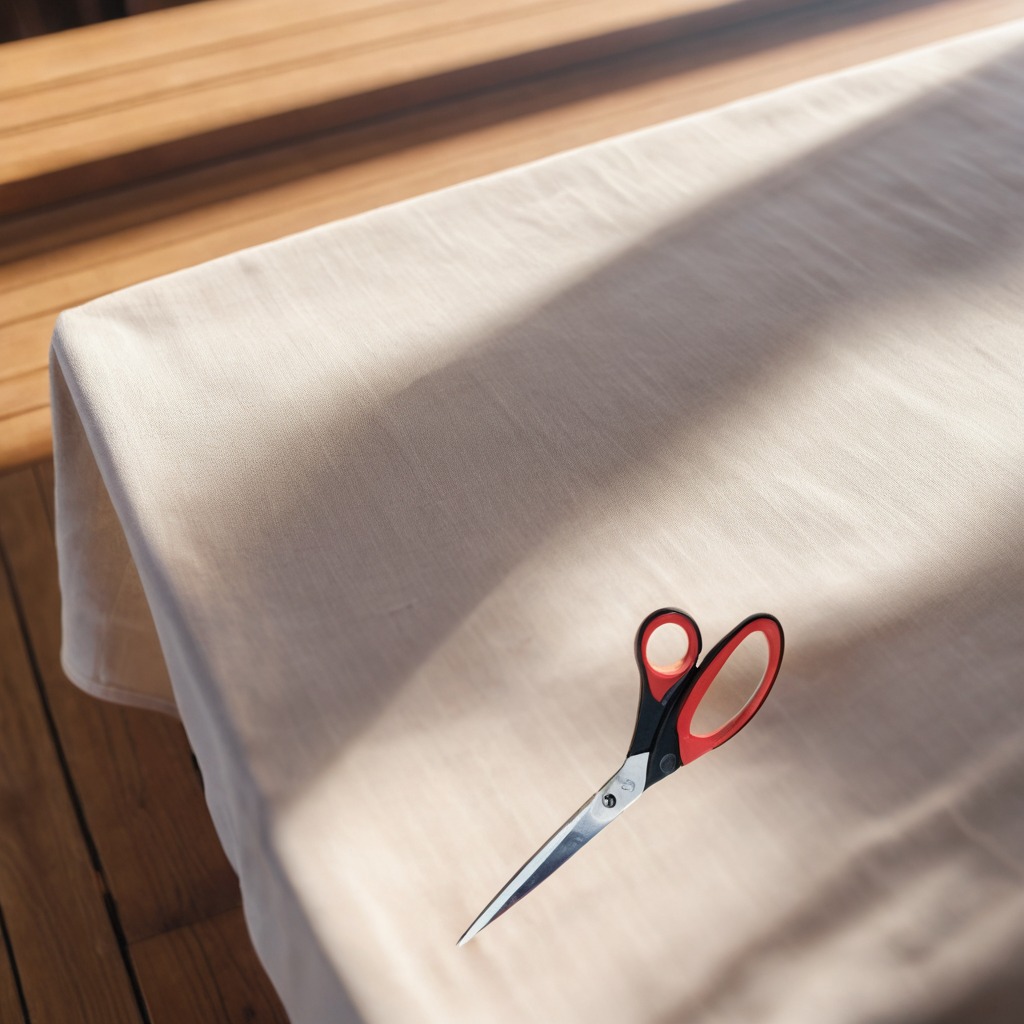
A scissor lies on a wooden table in an outdoor workshop during daytime bright natural light soft shadows worn but beneath the cloth